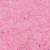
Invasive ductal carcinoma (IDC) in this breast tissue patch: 0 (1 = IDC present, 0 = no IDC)